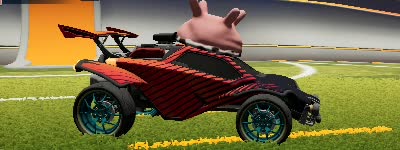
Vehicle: octane